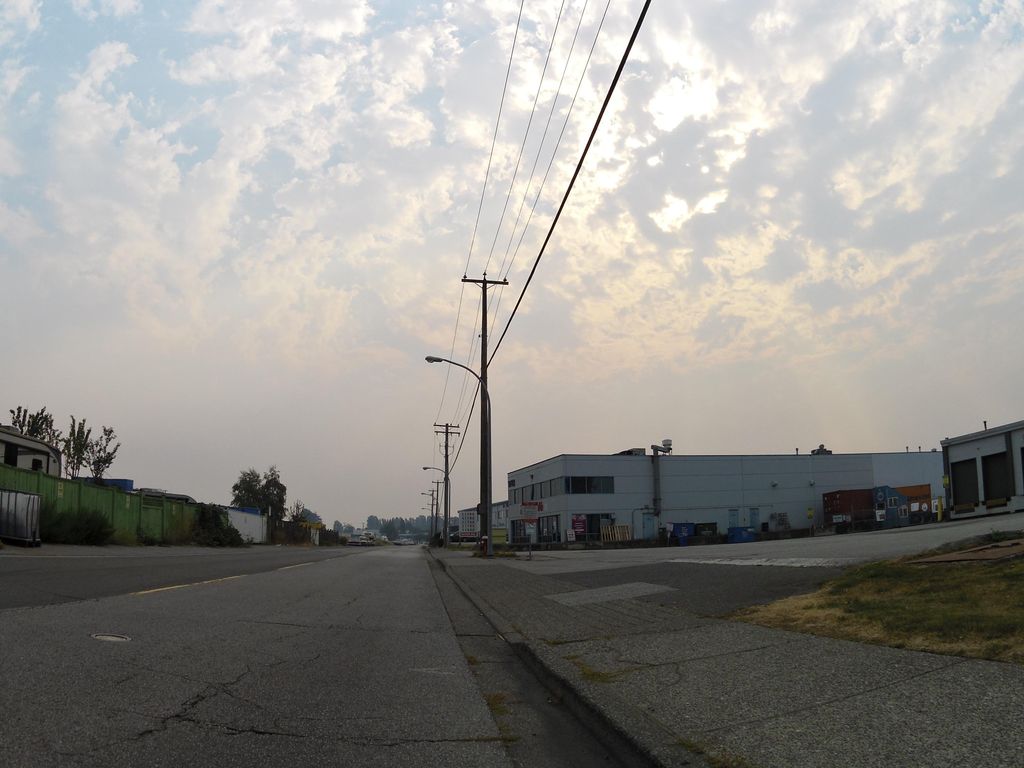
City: vancouver